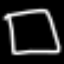
Label: square